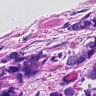
Metastatic tissue present: yes